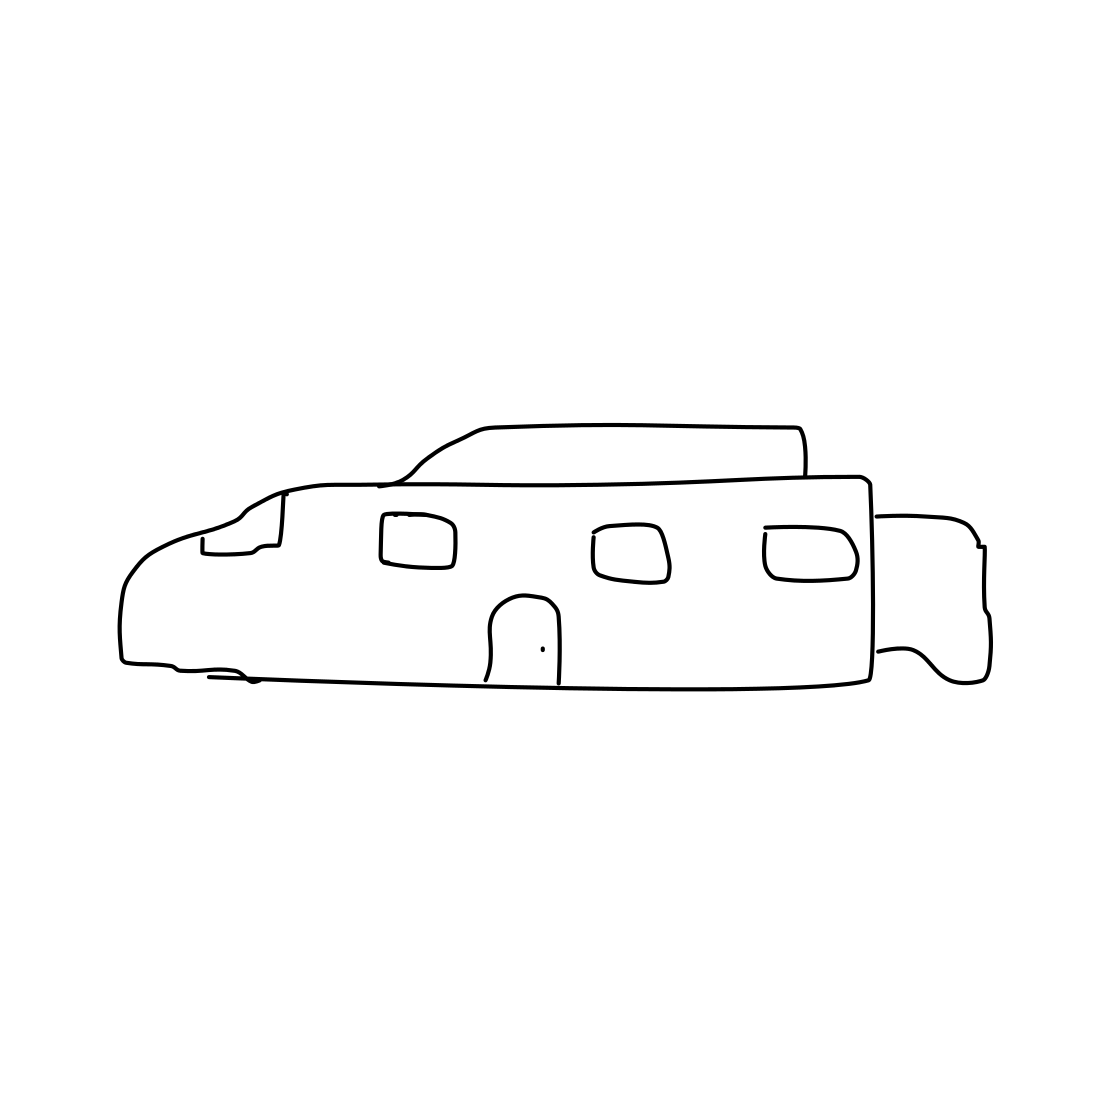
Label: space shuttle